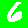
Digit: 6